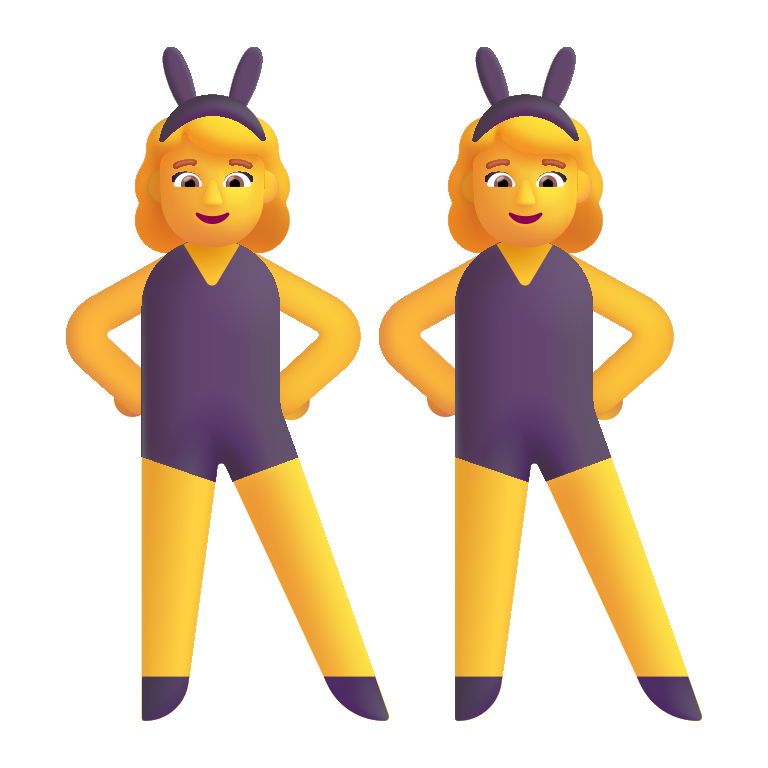
woman with bunny ears color default